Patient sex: M
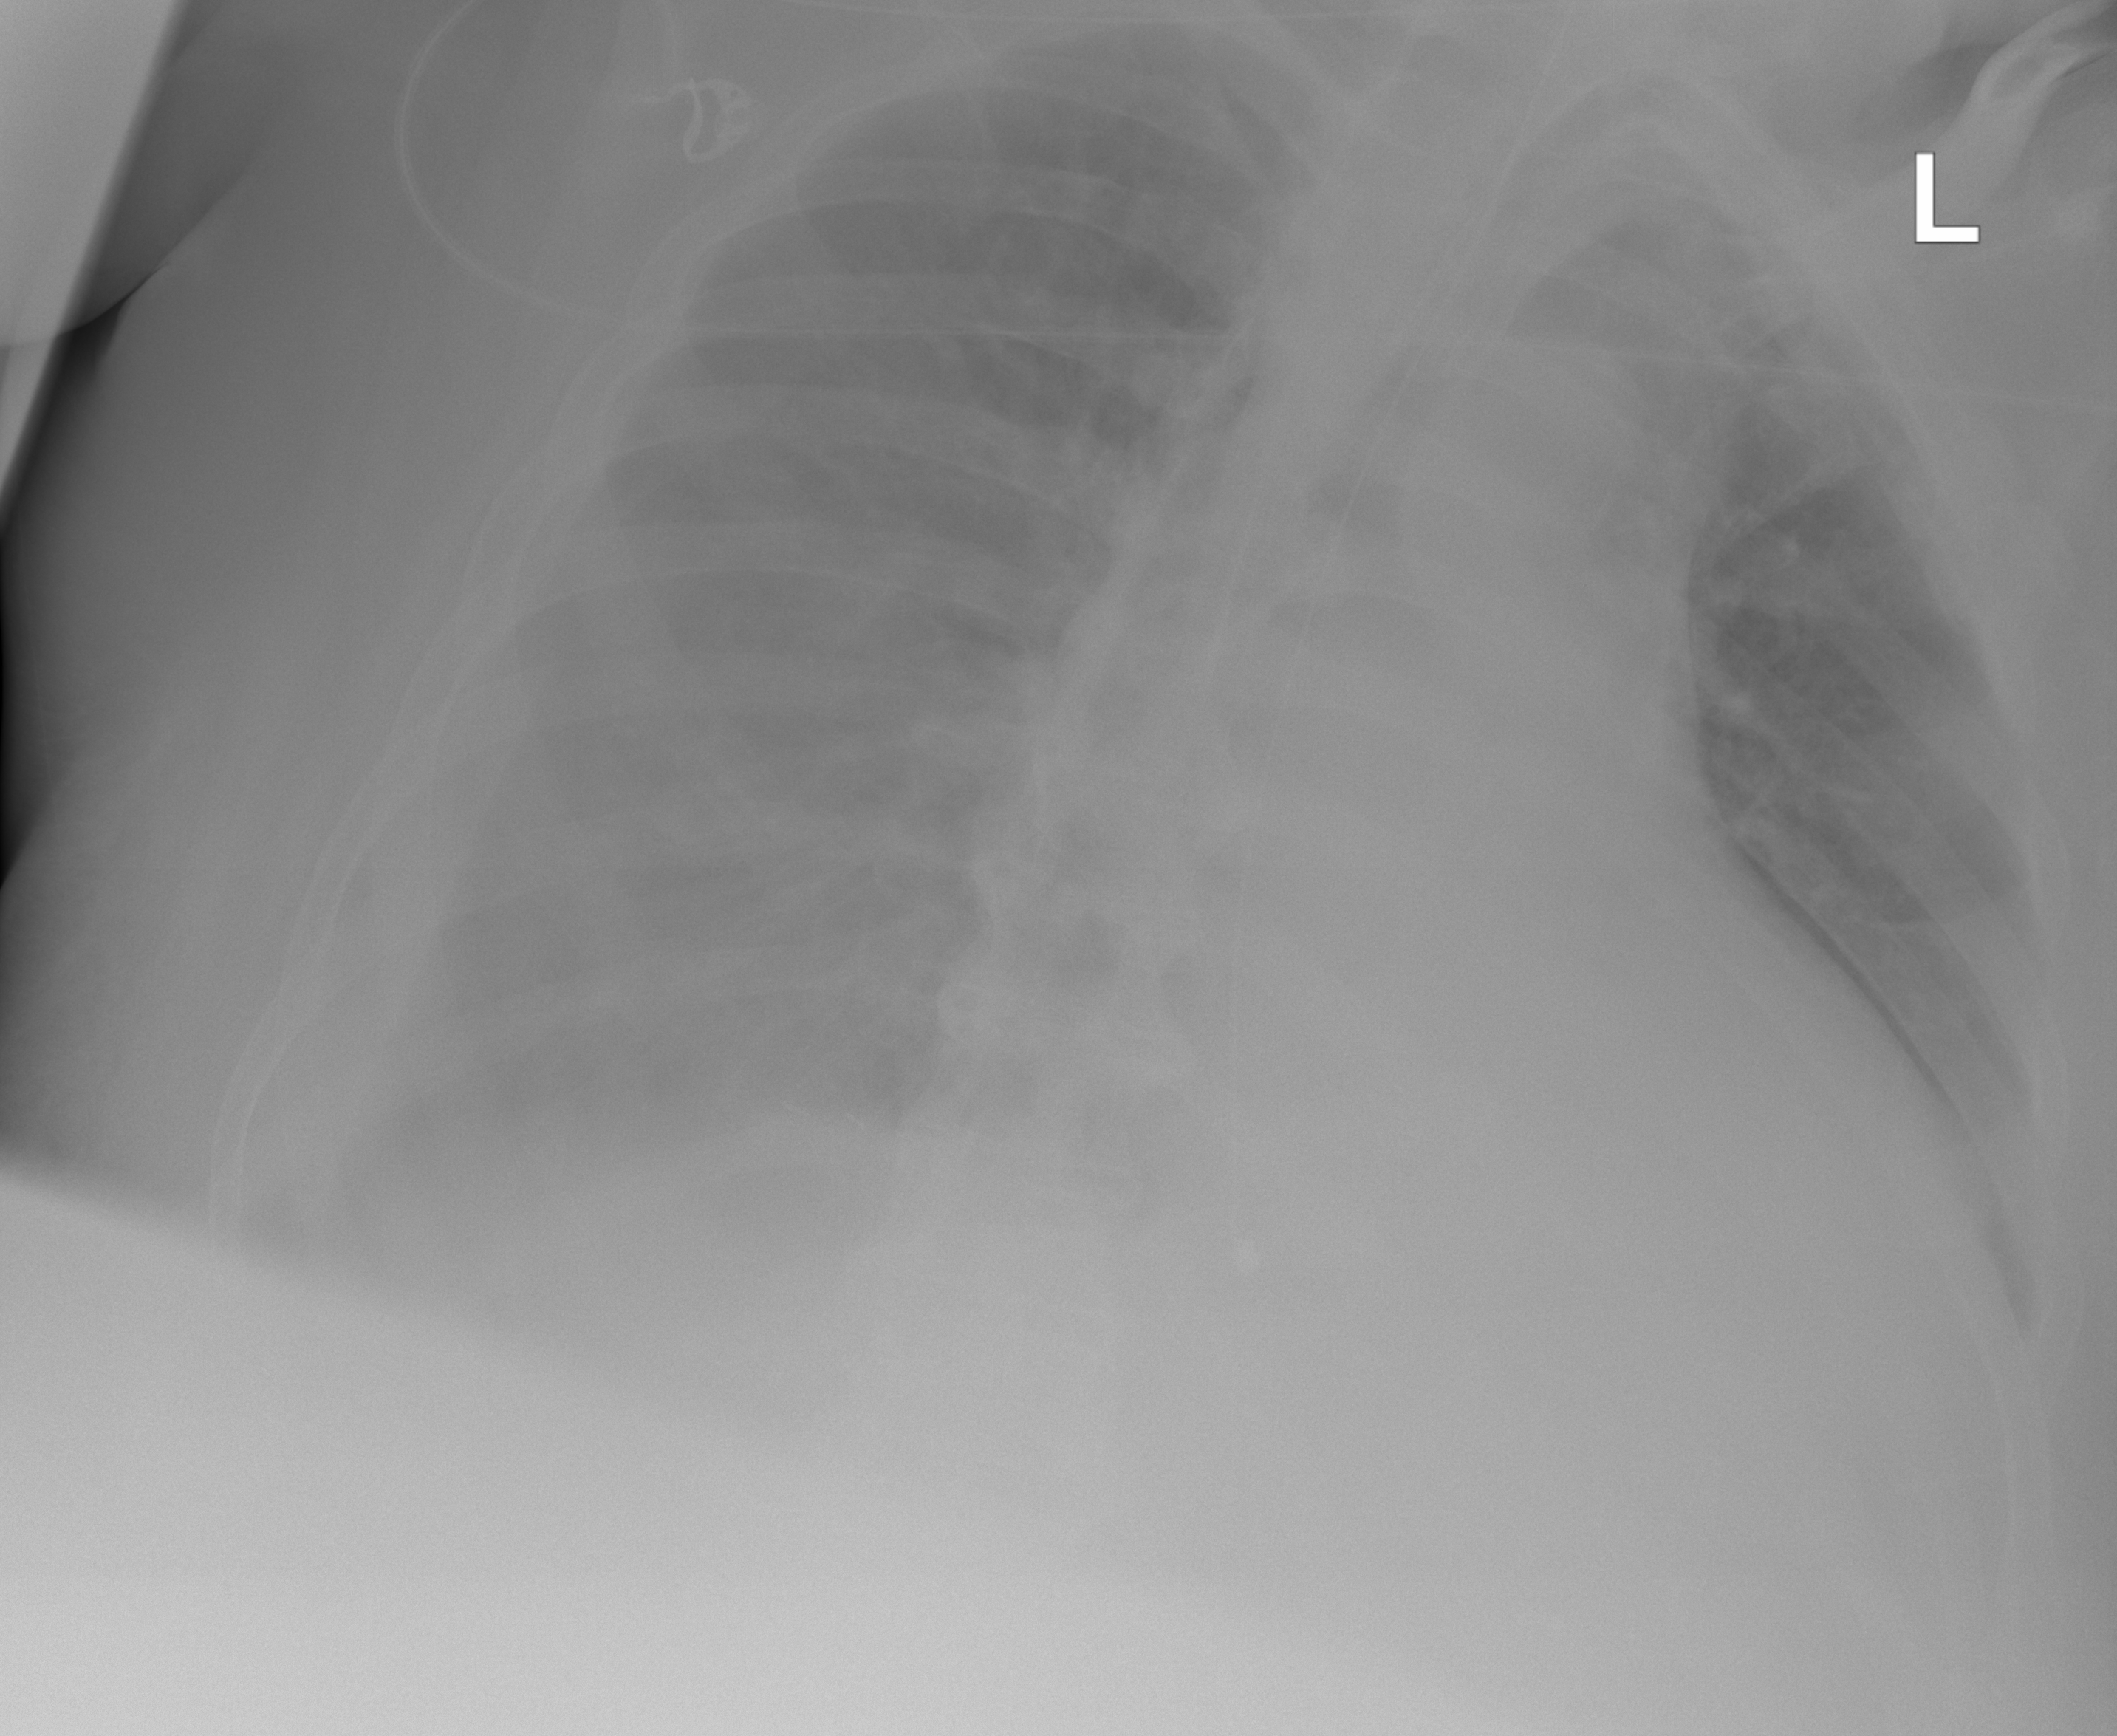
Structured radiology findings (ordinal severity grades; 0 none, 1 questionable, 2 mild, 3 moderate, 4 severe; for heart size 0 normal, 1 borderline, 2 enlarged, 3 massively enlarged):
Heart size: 2
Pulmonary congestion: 2
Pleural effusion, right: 3
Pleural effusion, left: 2
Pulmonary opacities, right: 0
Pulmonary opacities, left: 0
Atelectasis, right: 2
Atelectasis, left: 0